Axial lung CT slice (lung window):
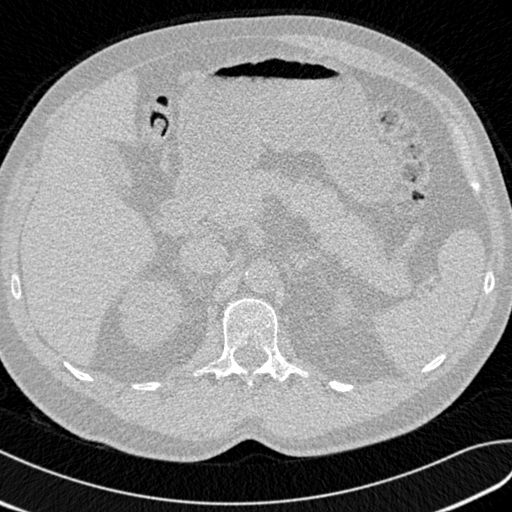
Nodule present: no